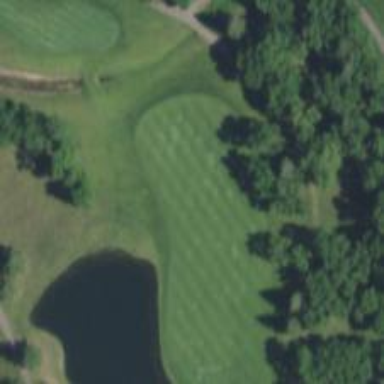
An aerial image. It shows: Golf hole.